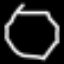
Label: octagon